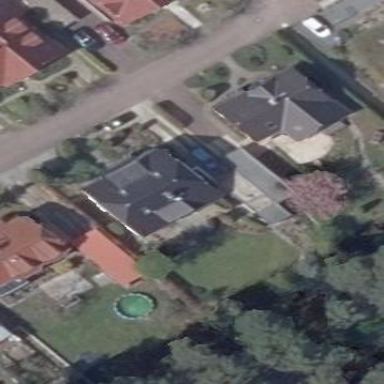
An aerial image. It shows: Simple house.